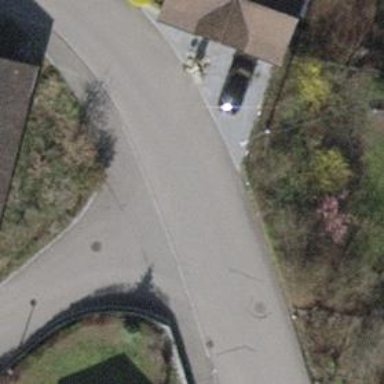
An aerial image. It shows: Residential road with asphalt surface.